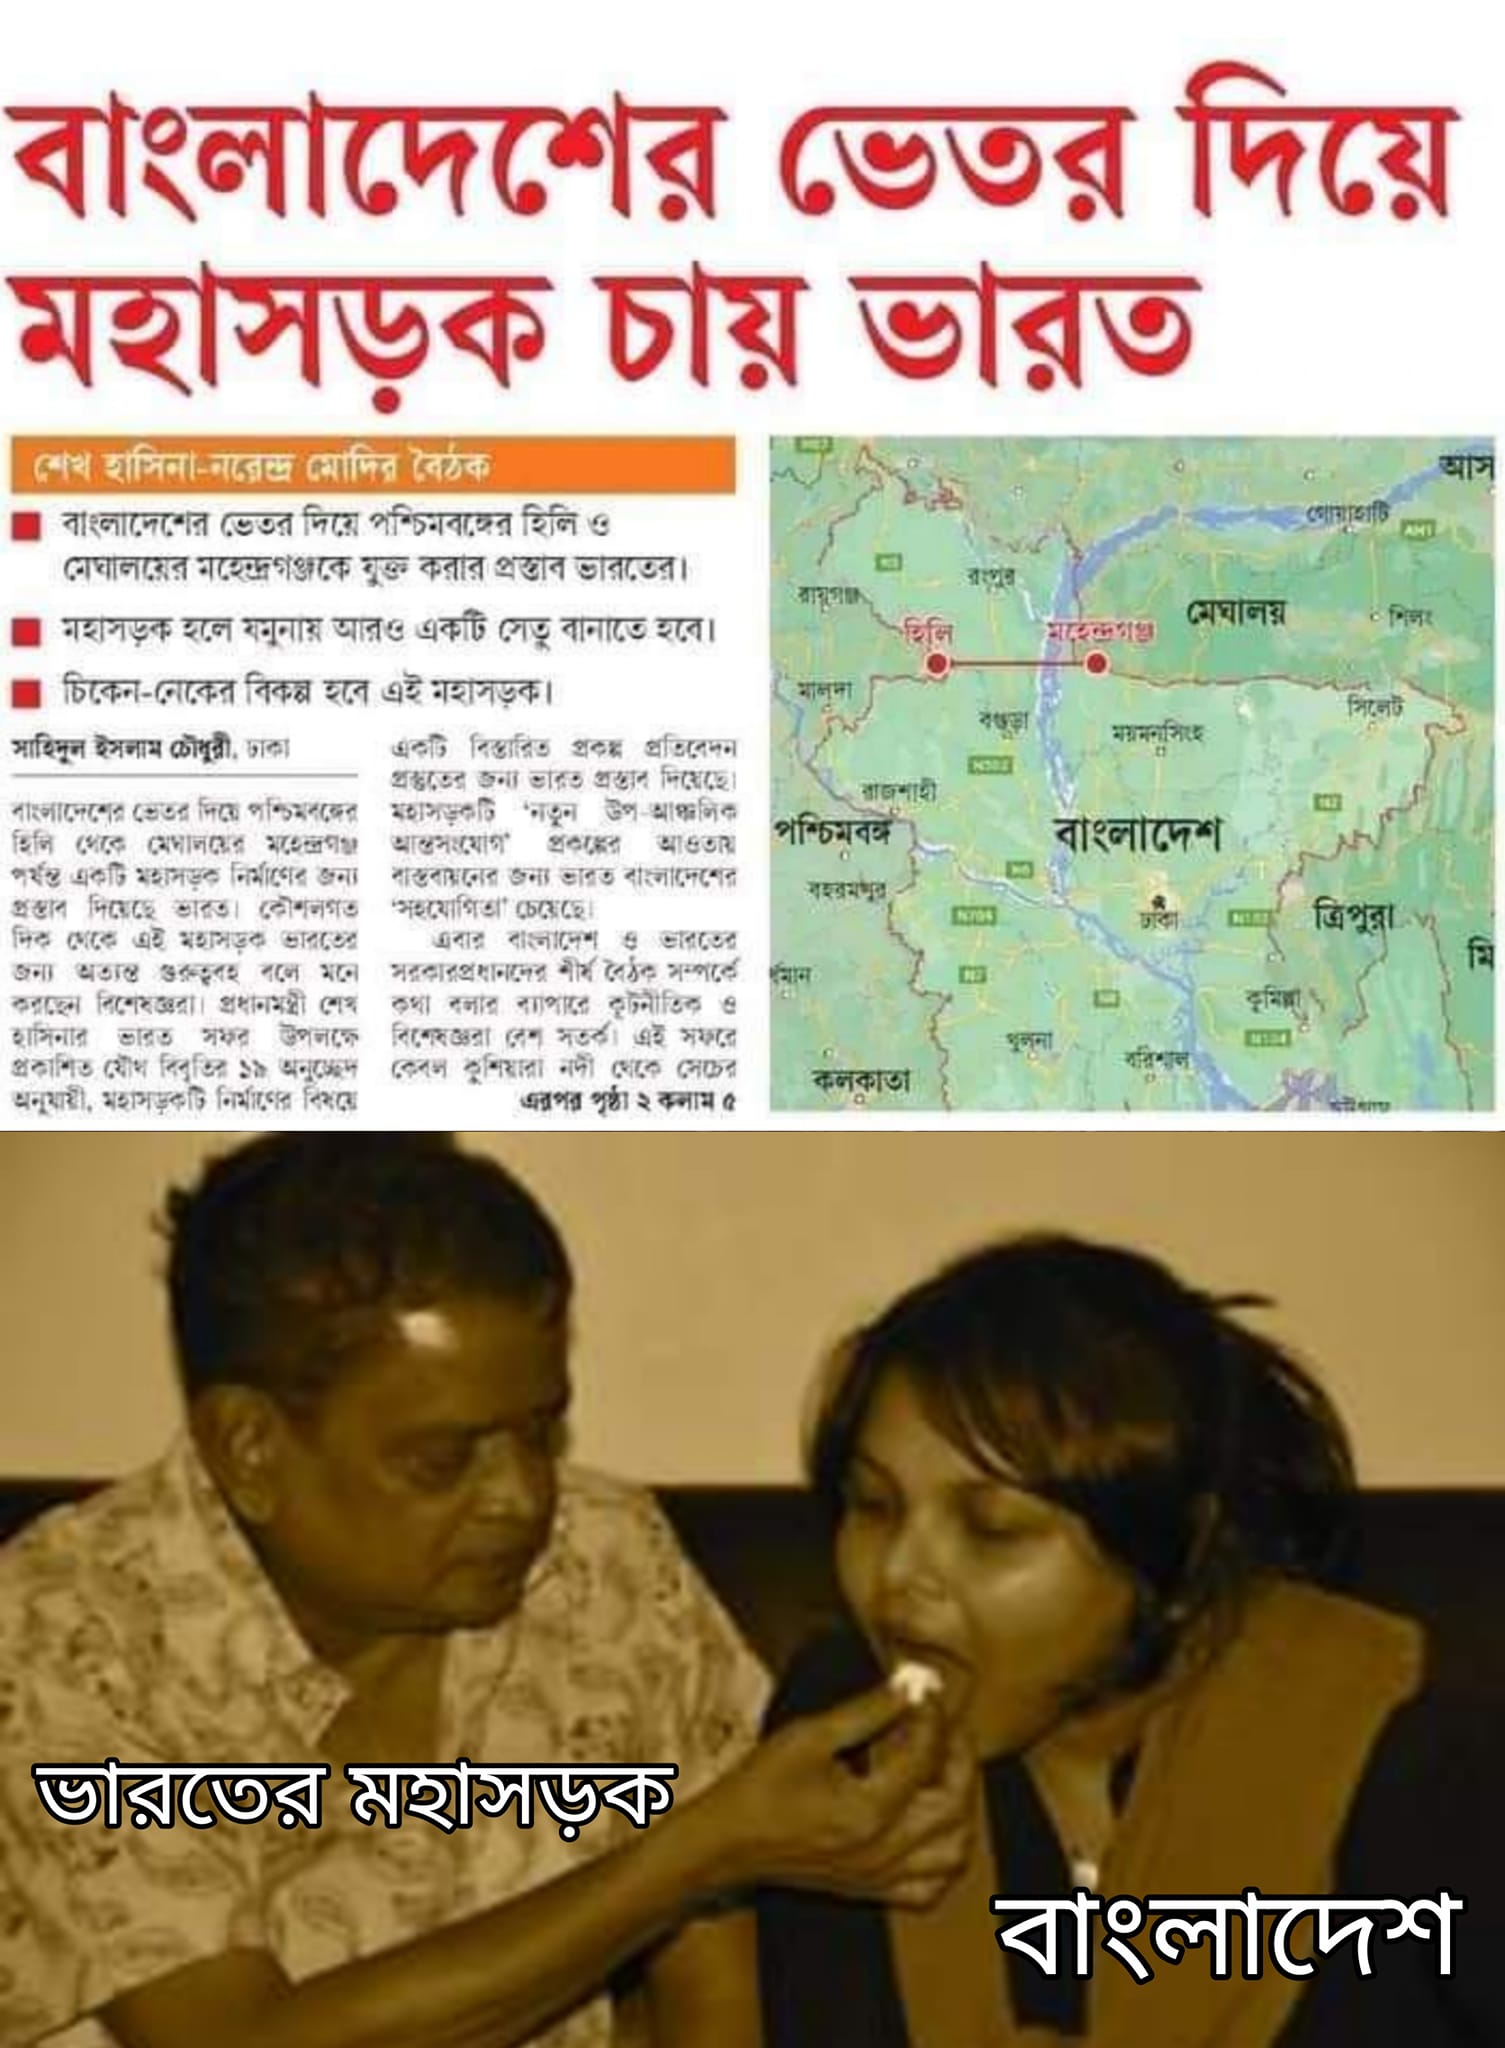
Caption: বাংলাদেশের ভেতর দিয়ে মহাসড়ক চায় ভারত     ভারতের মহাসড়ক     বাংলাদেশ
Label: hate